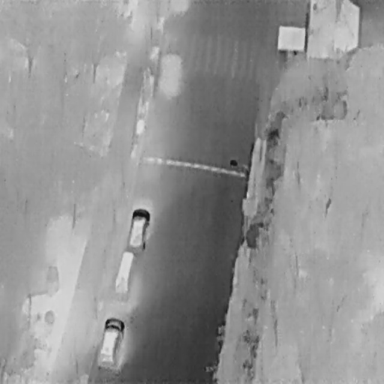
There are three Cars in the infrared image.